Aerial crown-view tile of a tropical tree (Barro Colorado Island, Panama), acquired 20240716:
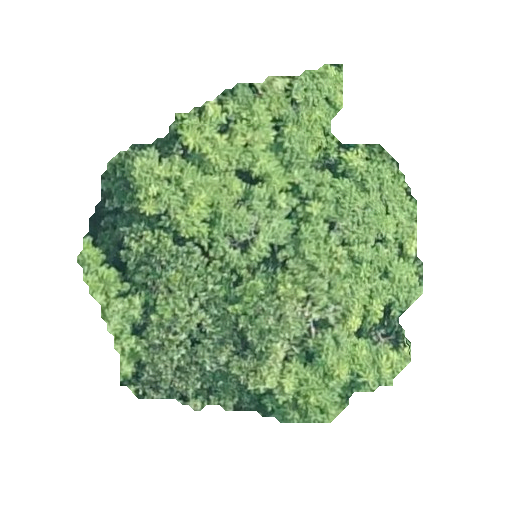
Species: Anacardium excelsum
GBIF accepted scientific name: Anacardium excelsum
Crown area: 138.973 m²